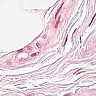
Metastatic tissue present: no